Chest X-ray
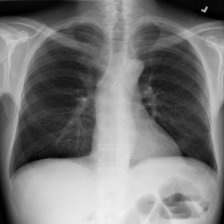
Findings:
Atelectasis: negative
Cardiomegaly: negative
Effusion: negative
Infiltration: negative
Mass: negative
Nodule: negative
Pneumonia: negative
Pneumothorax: negative
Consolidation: negative
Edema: negative
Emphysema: negative
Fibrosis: negative
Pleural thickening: negative
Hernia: negative